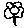
Label: flower